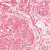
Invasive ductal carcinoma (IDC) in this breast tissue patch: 0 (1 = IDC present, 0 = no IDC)